Question: I have a view that is showing details of my post with comments, it also rendering a partial view that is responsible for comment adding. The problem is that I don't know how to pass parameter with 'new Comment()' with already existing value in it. That is 'PostID'.
'model' is Post model that is being used for rendering post data like Body/Title etc...
My code: '@Html.Partial("_CommentAdd", new Comment())'
What I want to do: '@Html.Partial("_CommentAdd", new Comment({ PostID = model.ID}))'
Full Code
'''
@using project01.Models
@model project01.Models.Post
@{
ViewBag.Title = "Details";
}
<h2>Details</h2>
<fieldset>
<legend>Post</legend>
<div class="display-label">Title</div>
<div class="display-field">
@Html.DisplayFor(model => model.Title)
</div>
<div class="display-label">Body</div>
<div class="display-field">
@Html.DisplayFor(model => model.Body)
</div>
<div class="display-label">Tags</div>
<div class="display-field">
@Html.DisplayFor(model => model.Tags)
</div>
<div class="display-label">Date</div>
<div class="display-field">
@Html.DisplayFor(model => model.Date)
</div>
</fieldset>
@Html.Partial("_CommentAdd", new Comment())
@foreach (var comment in Model.Comments)
{
@Html.Partial("_Comment", comment)
}
'''
Picture with arrow that is showing what I want to achieve.

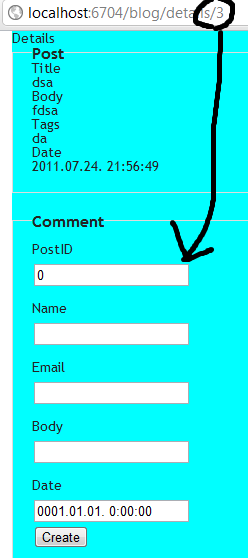
Answer: Is your syntax just a bit off? Try this (the property intializers go after the constructor, not as "arguments" to the constructor call):
'''
@Html.Partial("_CommentAdd", new Comment() { PostID = model.ID })
'''